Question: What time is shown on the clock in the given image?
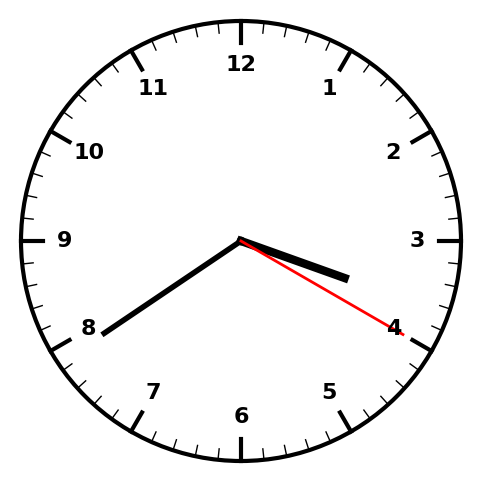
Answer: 03:39:20